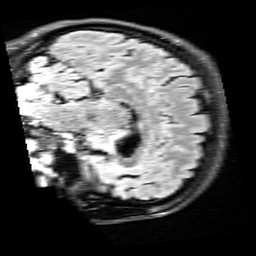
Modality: FLAIR
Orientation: sagittal
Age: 24
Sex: female
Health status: healthy
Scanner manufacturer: siemens
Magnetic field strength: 3 T
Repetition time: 9 s
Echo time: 0.088 s